Question: Hi i have implemented scrolling text horizontally through this link <URL>' but of no use. i have added the screenshot of the problem which i am facing.
Any help would be appreciable.
Thank you.

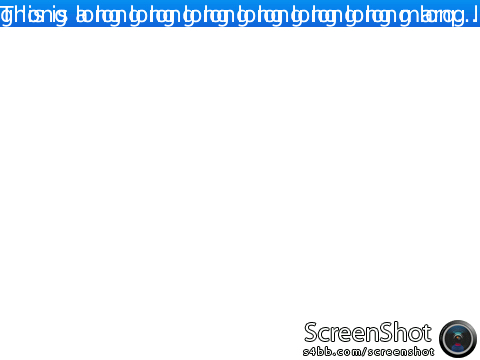
Answer: I would suggest you to change paint method to next:
'''
public void paint(Graphics graphics) {
currentText = this.getText();
if (currentChar < currentText.length()) {
currentText = currentText.substring(currentChar);
}
graphics.drawText(currentText, 0, 0, DrawStyle.ELLIPSIS, 200);
}
'''
So don't call 'super.paint()' in your 'paint'.